Field crop: maize
Growth stage: 1
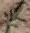
Species: atriplex